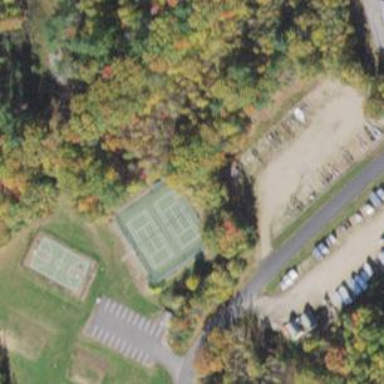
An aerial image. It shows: Tennis court on pitch.